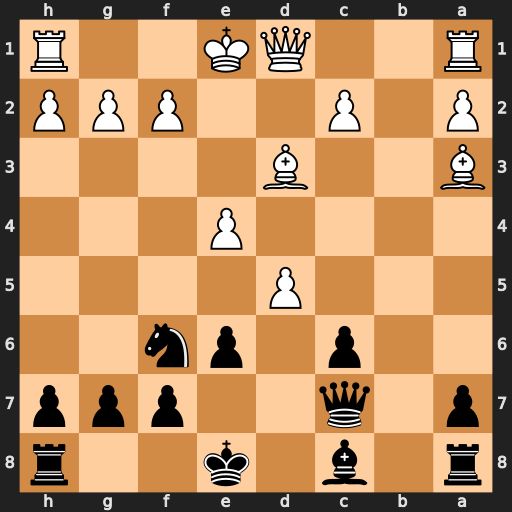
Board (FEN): r1b1k2r/p1q2ppp/2p1pn2/3P4/4P3/B2B4/P1P2PPP/R2QK2R
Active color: b
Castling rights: KQkq
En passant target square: -
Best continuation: Qa5+ Qd2 Qxa3